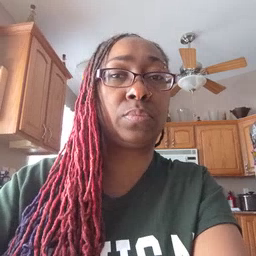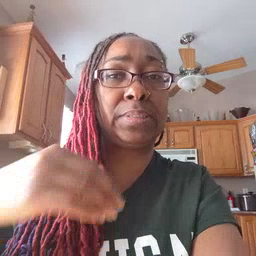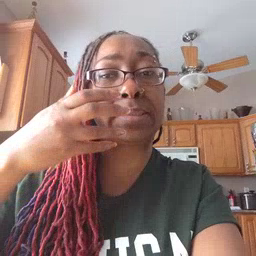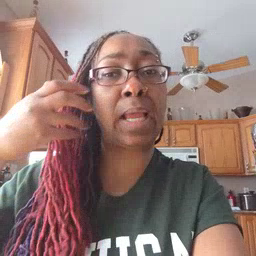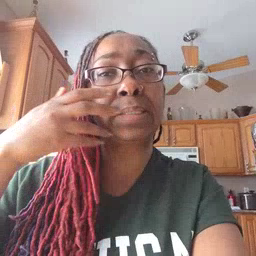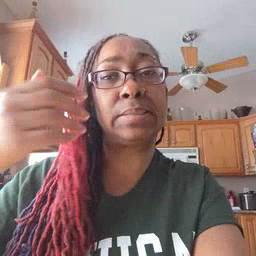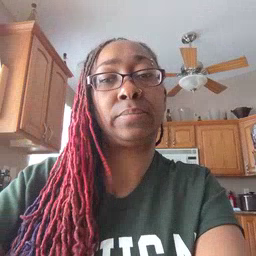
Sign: tiger